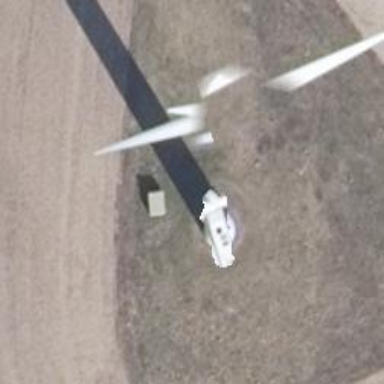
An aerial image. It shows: Wind generator is in the picture.